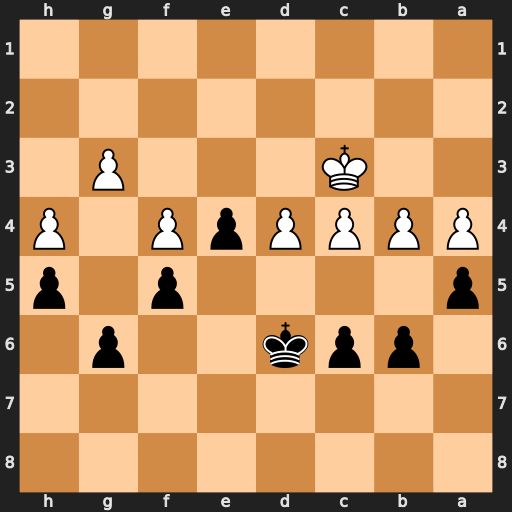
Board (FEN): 8/8/1ppk2p1/p4p1p/PPPPpP1P/2K3P1/8/8
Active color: b
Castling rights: -
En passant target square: -
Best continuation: axb4+ Kxb4 c5+ Kc3 cxd4+